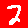
Digit: 2